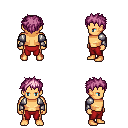
a pixel art fantasy rpg character, male body template, human, tanned skin, steel arm armor, red pants, pink bedhead hairstyle, four views (front, back, left, right), 2x2 character sprite sheet, small pixel art, hard edges, no anti-aliasing